Field crop: maize
Growth stage: 2
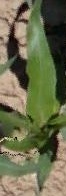
Species: maize